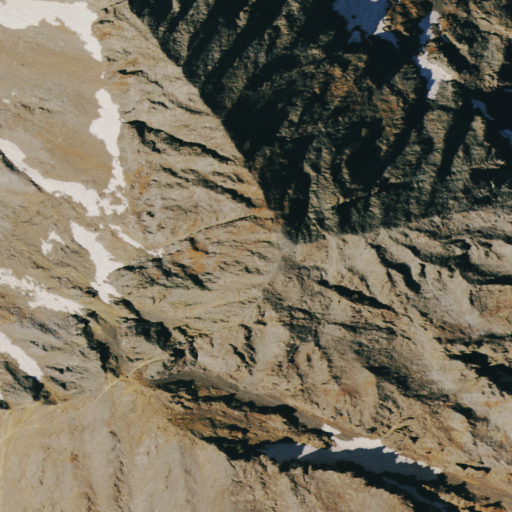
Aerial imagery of mountain in Colorado named Wilson Peak containing barren land and evergreen forest